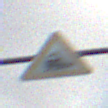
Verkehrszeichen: Bahnuebergang
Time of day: SunriseSunset
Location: Outdoor (RoadRail)
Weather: PartlyCloudy
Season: NotSpecified
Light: Natural